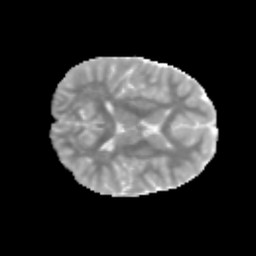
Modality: MD
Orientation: axial
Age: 10
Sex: male
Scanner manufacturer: siemens
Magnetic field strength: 3 T
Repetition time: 3.8 s
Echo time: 0.07 s